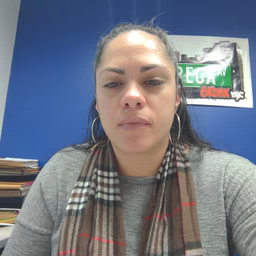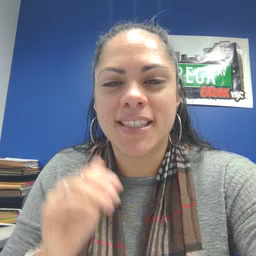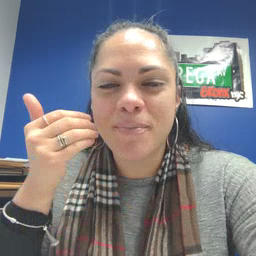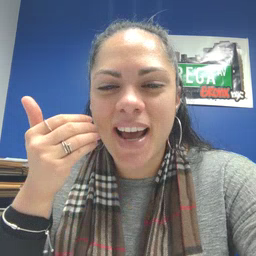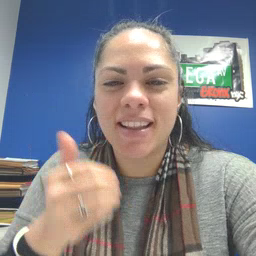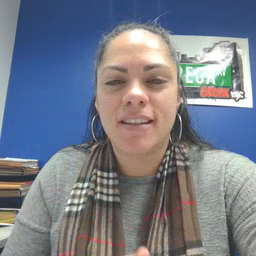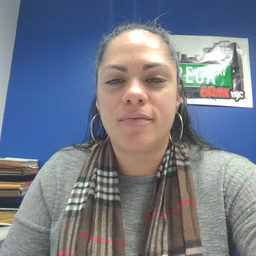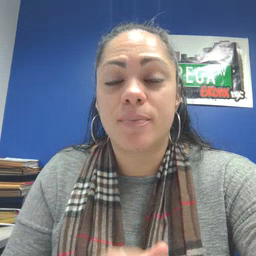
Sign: smile